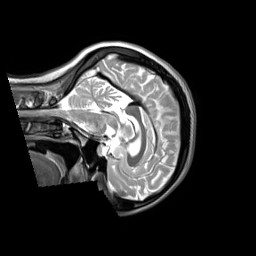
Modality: T2w
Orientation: sagittal
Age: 28
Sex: female
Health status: ill
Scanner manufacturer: siemens
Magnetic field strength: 3 T
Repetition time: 2.8 s
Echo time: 0.326 s